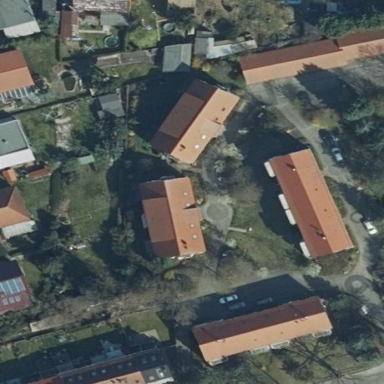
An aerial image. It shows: Residential road area.